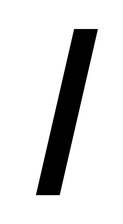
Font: InstrumentSans-Italic_Medium_Italic